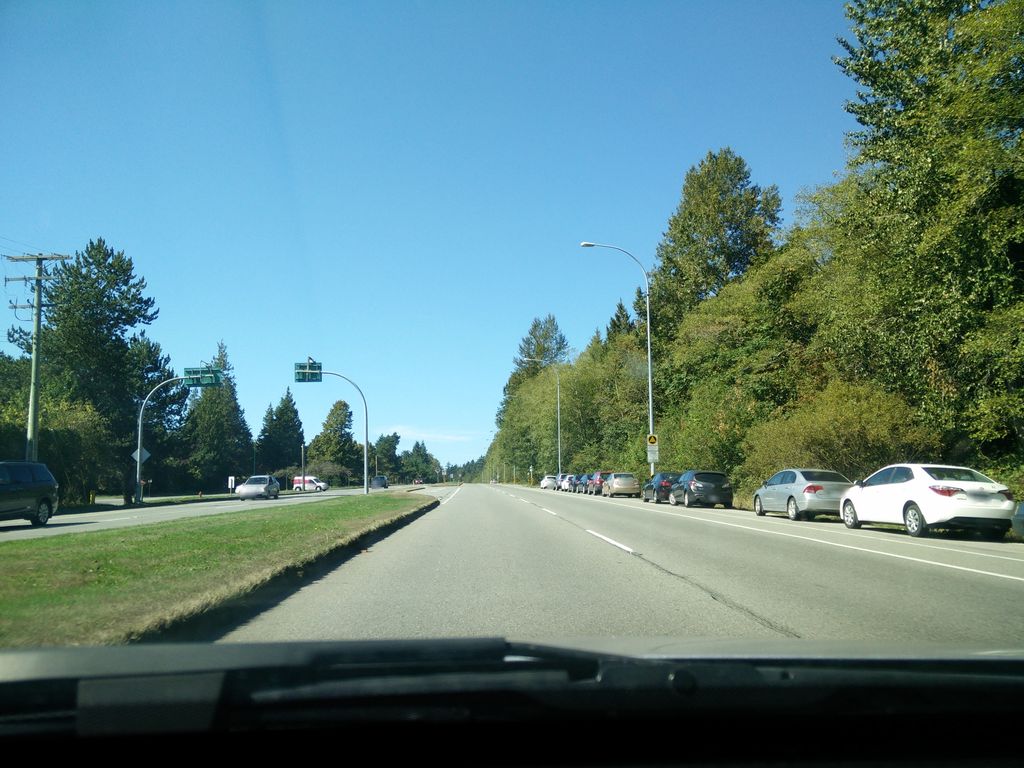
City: vancouver